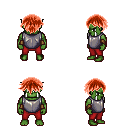
a pixel art fantasy rpg character, male body template, orc, green skin, steel chest armor, red pants, red short bangs hairstyle, cloth bracers, four views (front, back, left, right), 2x2 character sprite sheet, small pixel art, hard edges, no anti-aliasing